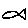
Label: fish